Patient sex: M
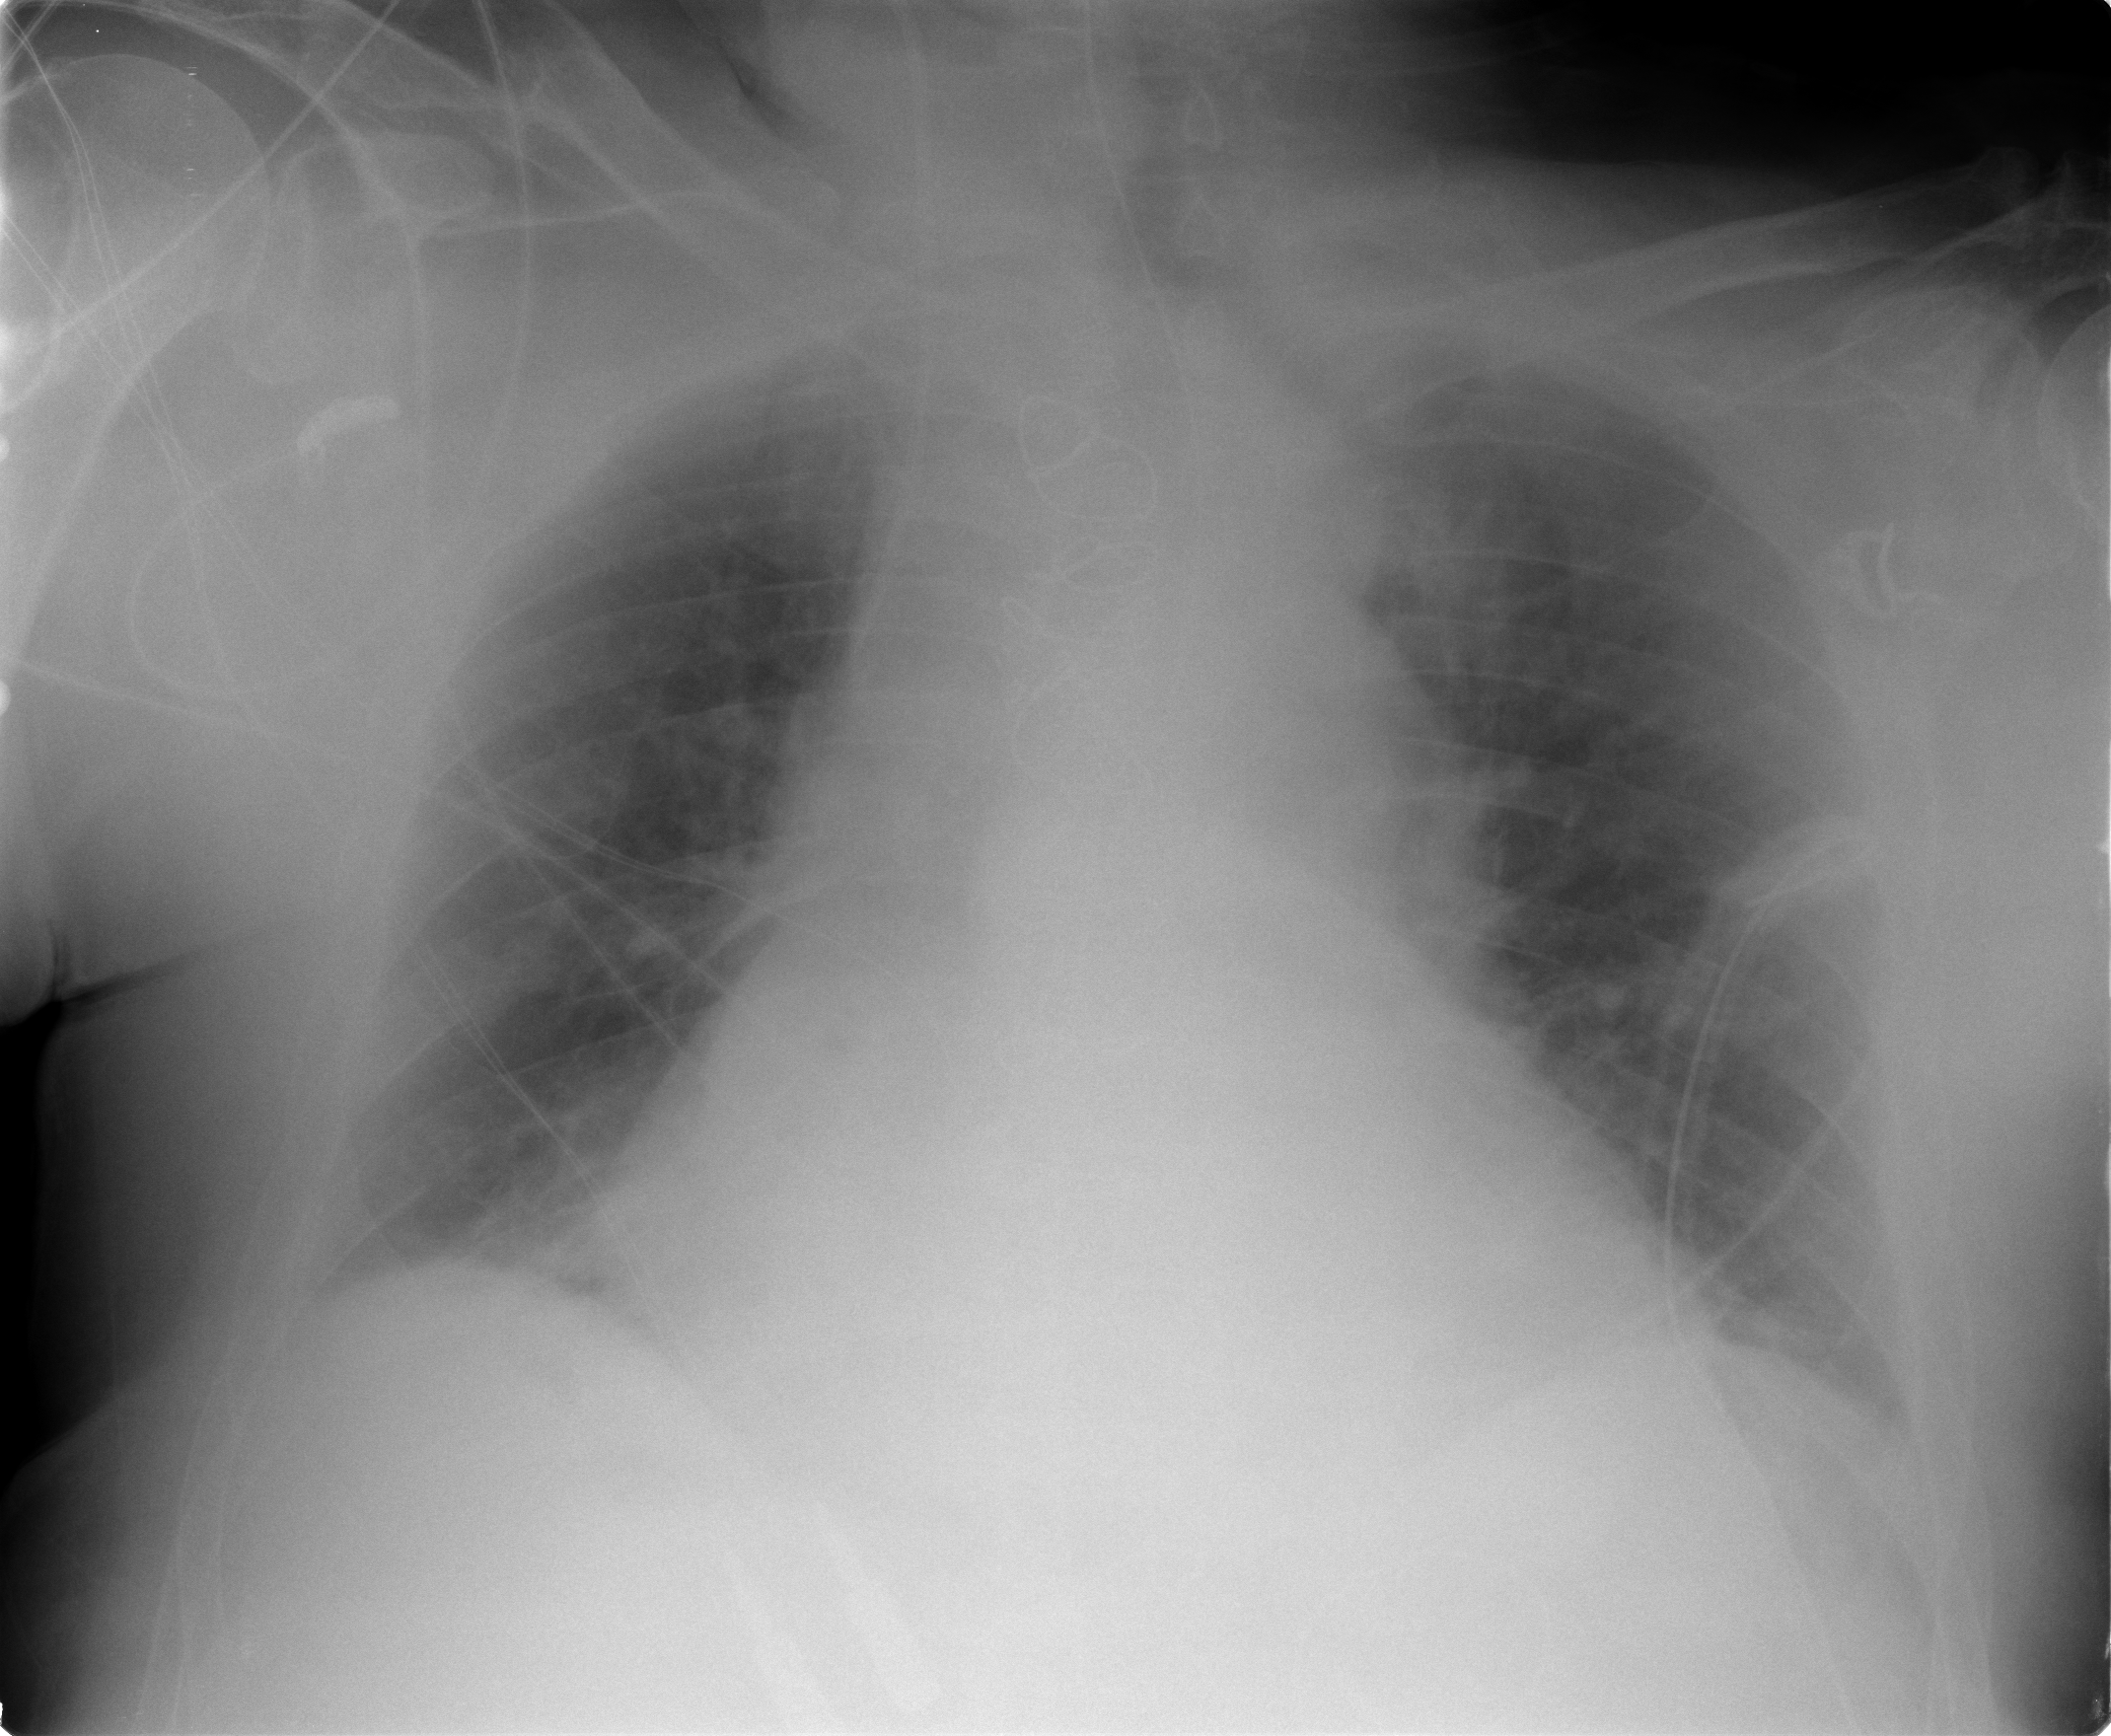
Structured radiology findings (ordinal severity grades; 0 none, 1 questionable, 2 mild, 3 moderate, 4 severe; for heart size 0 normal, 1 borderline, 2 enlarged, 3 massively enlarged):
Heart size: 1
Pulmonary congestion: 1
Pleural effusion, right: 1
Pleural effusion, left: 2
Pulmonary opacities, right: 0
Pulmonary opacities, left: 0
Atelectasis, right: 2
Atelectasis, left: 2